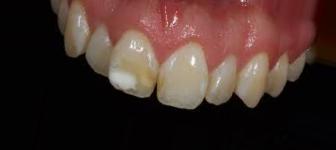
Condition: Tooth Discoloration